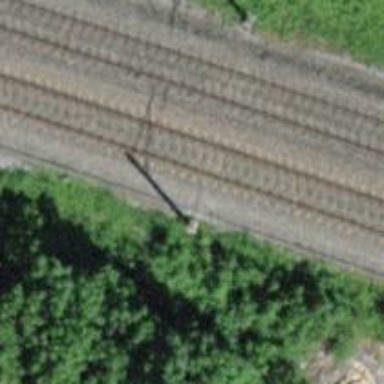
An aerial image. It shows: Railway with electrified contact lines.